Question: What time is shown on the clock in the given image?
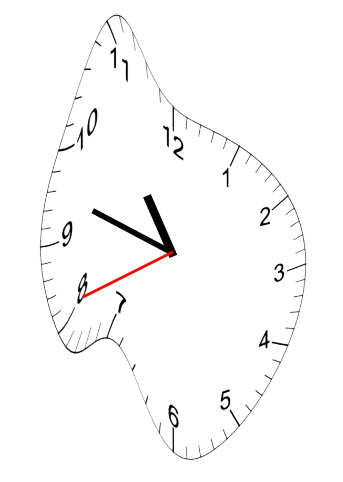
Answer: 10:47:41